Question: When a Client connects to my application a new 'QProgressbar' will show and display his set name and display some more information. This works fine. But based on the length of the name it doesn't look perfect if multiple people connect. And it is getting harder to read.
What i want is two labels. One For the name which is left aligned and one on the right side for the other information with right alignment

So is there a way to display two different labels on top of the progressbar and have one aligned to the left and one to the right?
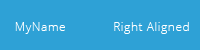
Answer: Such behaviour is not provided by standard Progress Bar, you must subclass and implement your behaviour yourself.